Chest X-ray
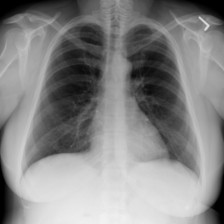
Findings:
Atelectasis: negative
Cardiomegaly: negative
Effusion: negative
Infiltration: negative
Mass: negative
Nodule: negative
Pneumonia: negative
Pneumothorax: negative
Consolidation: negative
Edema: negative
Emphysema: negative
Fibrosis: negative
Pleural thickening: negative
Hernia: negative